Interaction volume radius: 10 \u00c5
Interaction volume height: 20 \u00c5
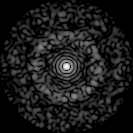
Disorder parameter: 0.8442